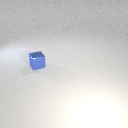
small blue metal cube